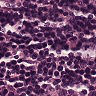
Metastatic tissue present: no